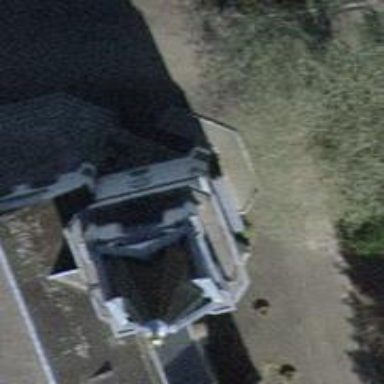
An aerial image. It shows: Bell tower with pyramidal roof shape.